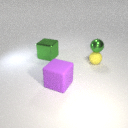
large purple rubber cube to the right of large green metal cube